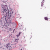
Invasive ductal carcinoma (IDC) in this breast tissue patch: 0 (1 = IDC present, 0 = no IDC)